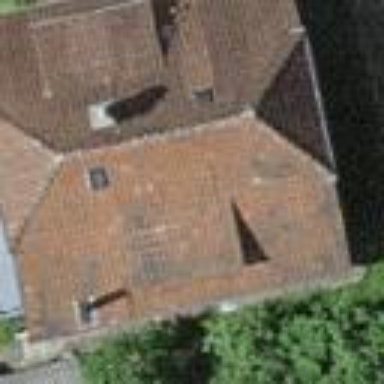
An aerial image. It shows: House with half-hipped roof shape.